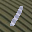
Label: 1